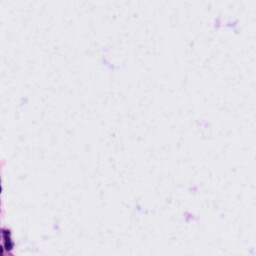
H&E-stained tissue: Tonsil